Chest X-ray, PA view. Patient: 46 years old, sex M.
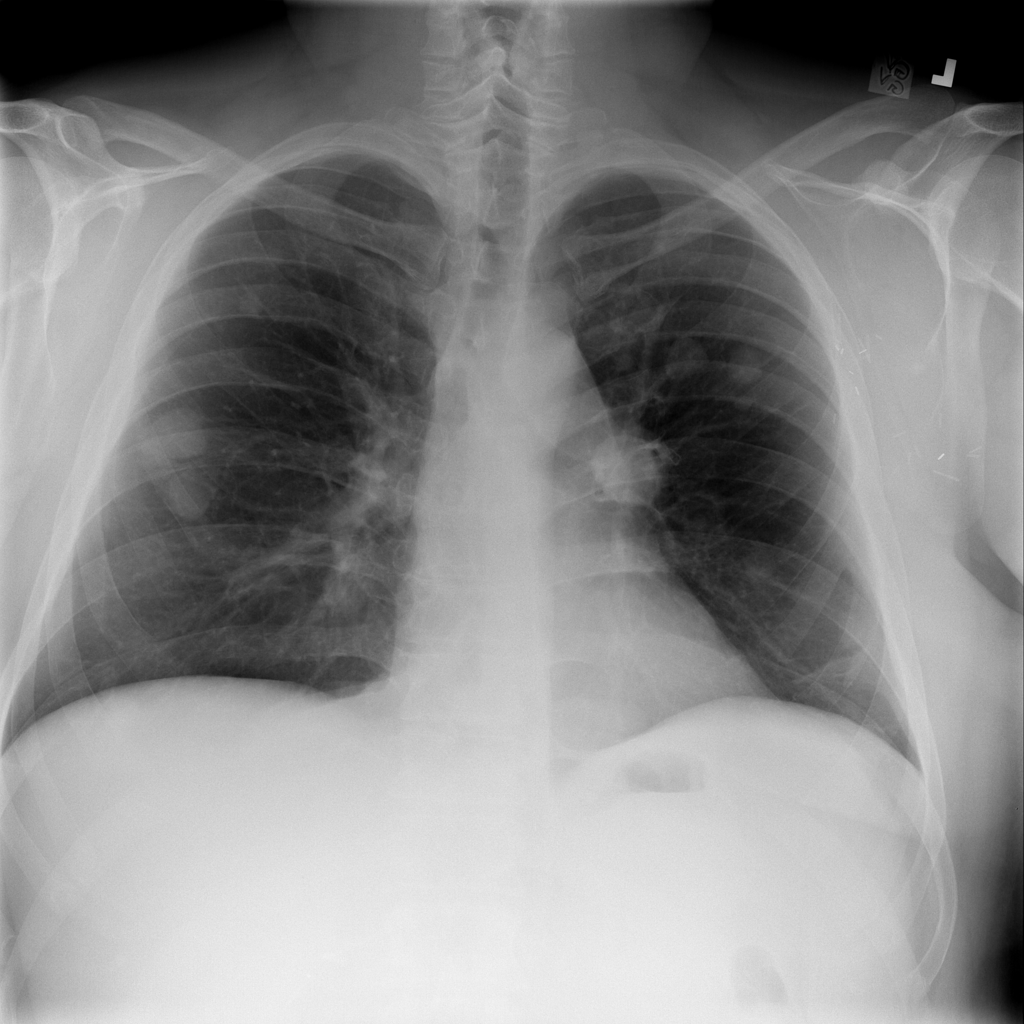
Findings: Infiltration, Mass